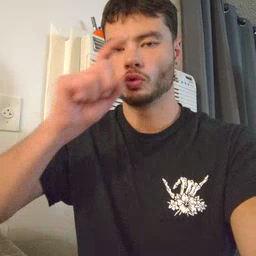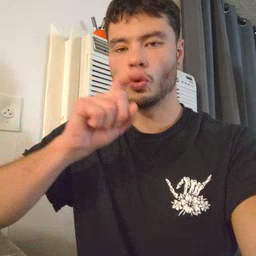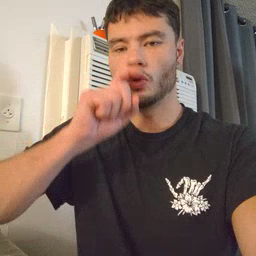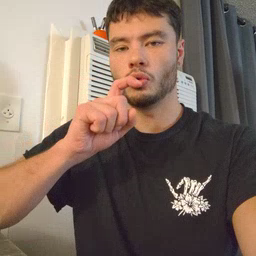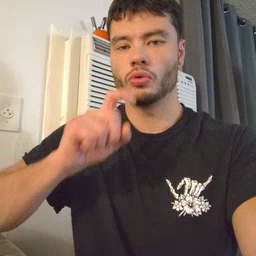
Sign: doll